Question:
How can i display my company detail like google do?
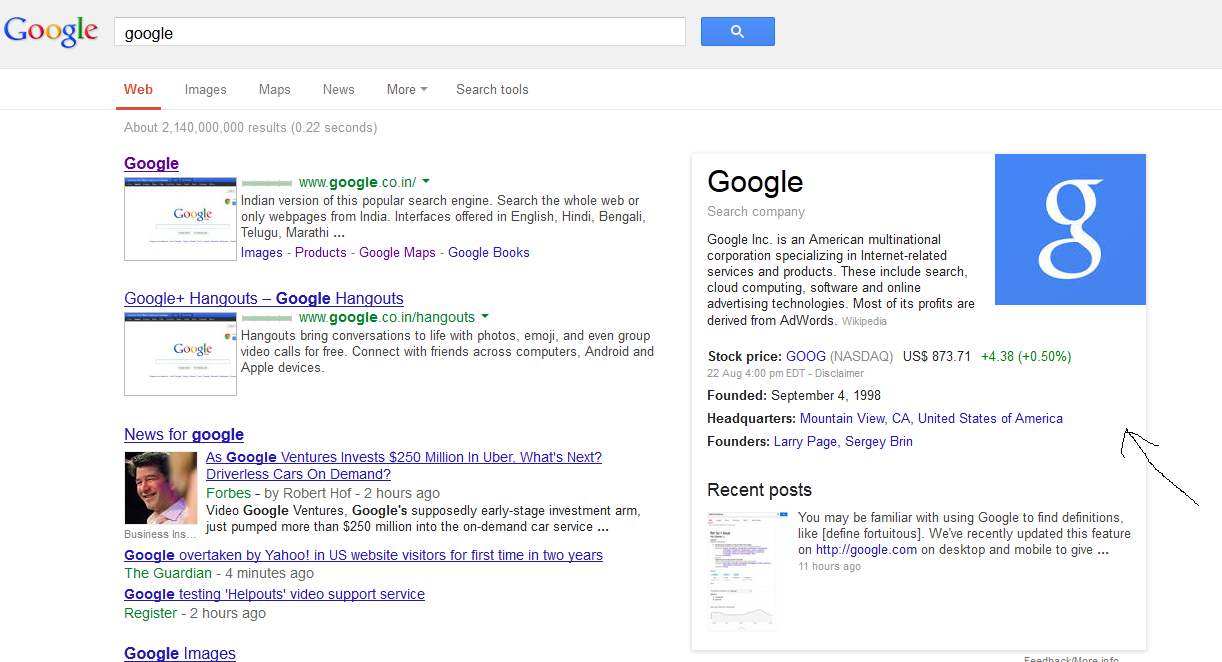
Answer: You need to apply to Google Places for Businesses <URL>.
Google can give your more information <URL>. Sorry for the concise answer, but this should cover it!